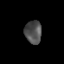
Tissue: lung
Cell type: Epithelial cells
Senescence score: 0.2286
Nuclear area (px): 379
Mean DAPI intensity: 79.755